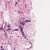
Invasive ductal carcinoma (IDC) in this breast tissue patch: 0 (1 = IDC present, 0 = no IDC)